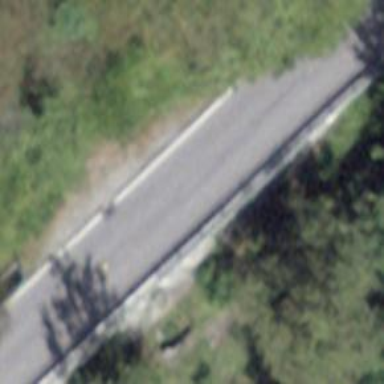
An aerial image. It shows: Bus stop along the road.